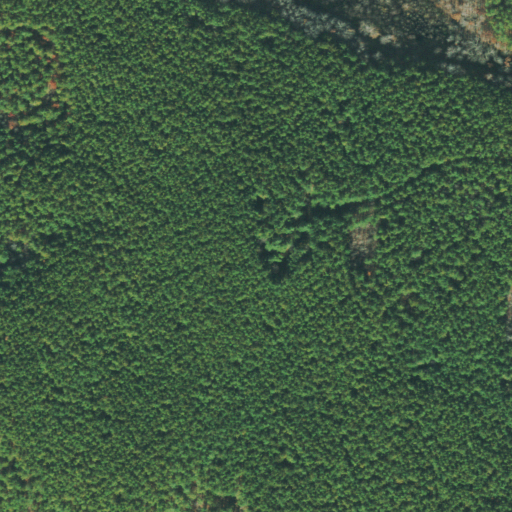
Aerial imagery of mountain in Tennessee named Grassy Mountain containing evergreen forest, low intensity development, medium intensity development, and deciduous forest